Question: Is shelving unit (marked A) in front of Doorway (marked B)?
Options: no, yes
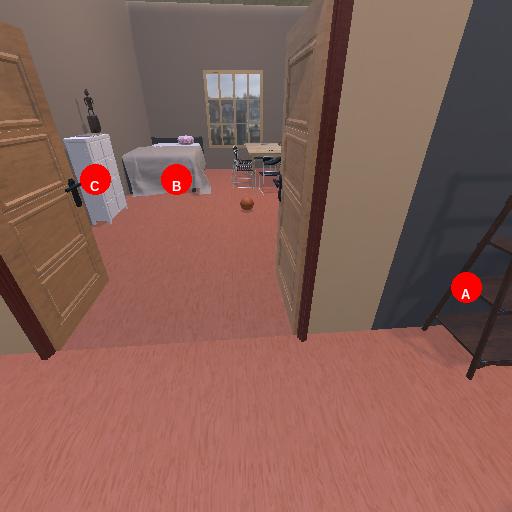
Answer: no